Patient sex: M
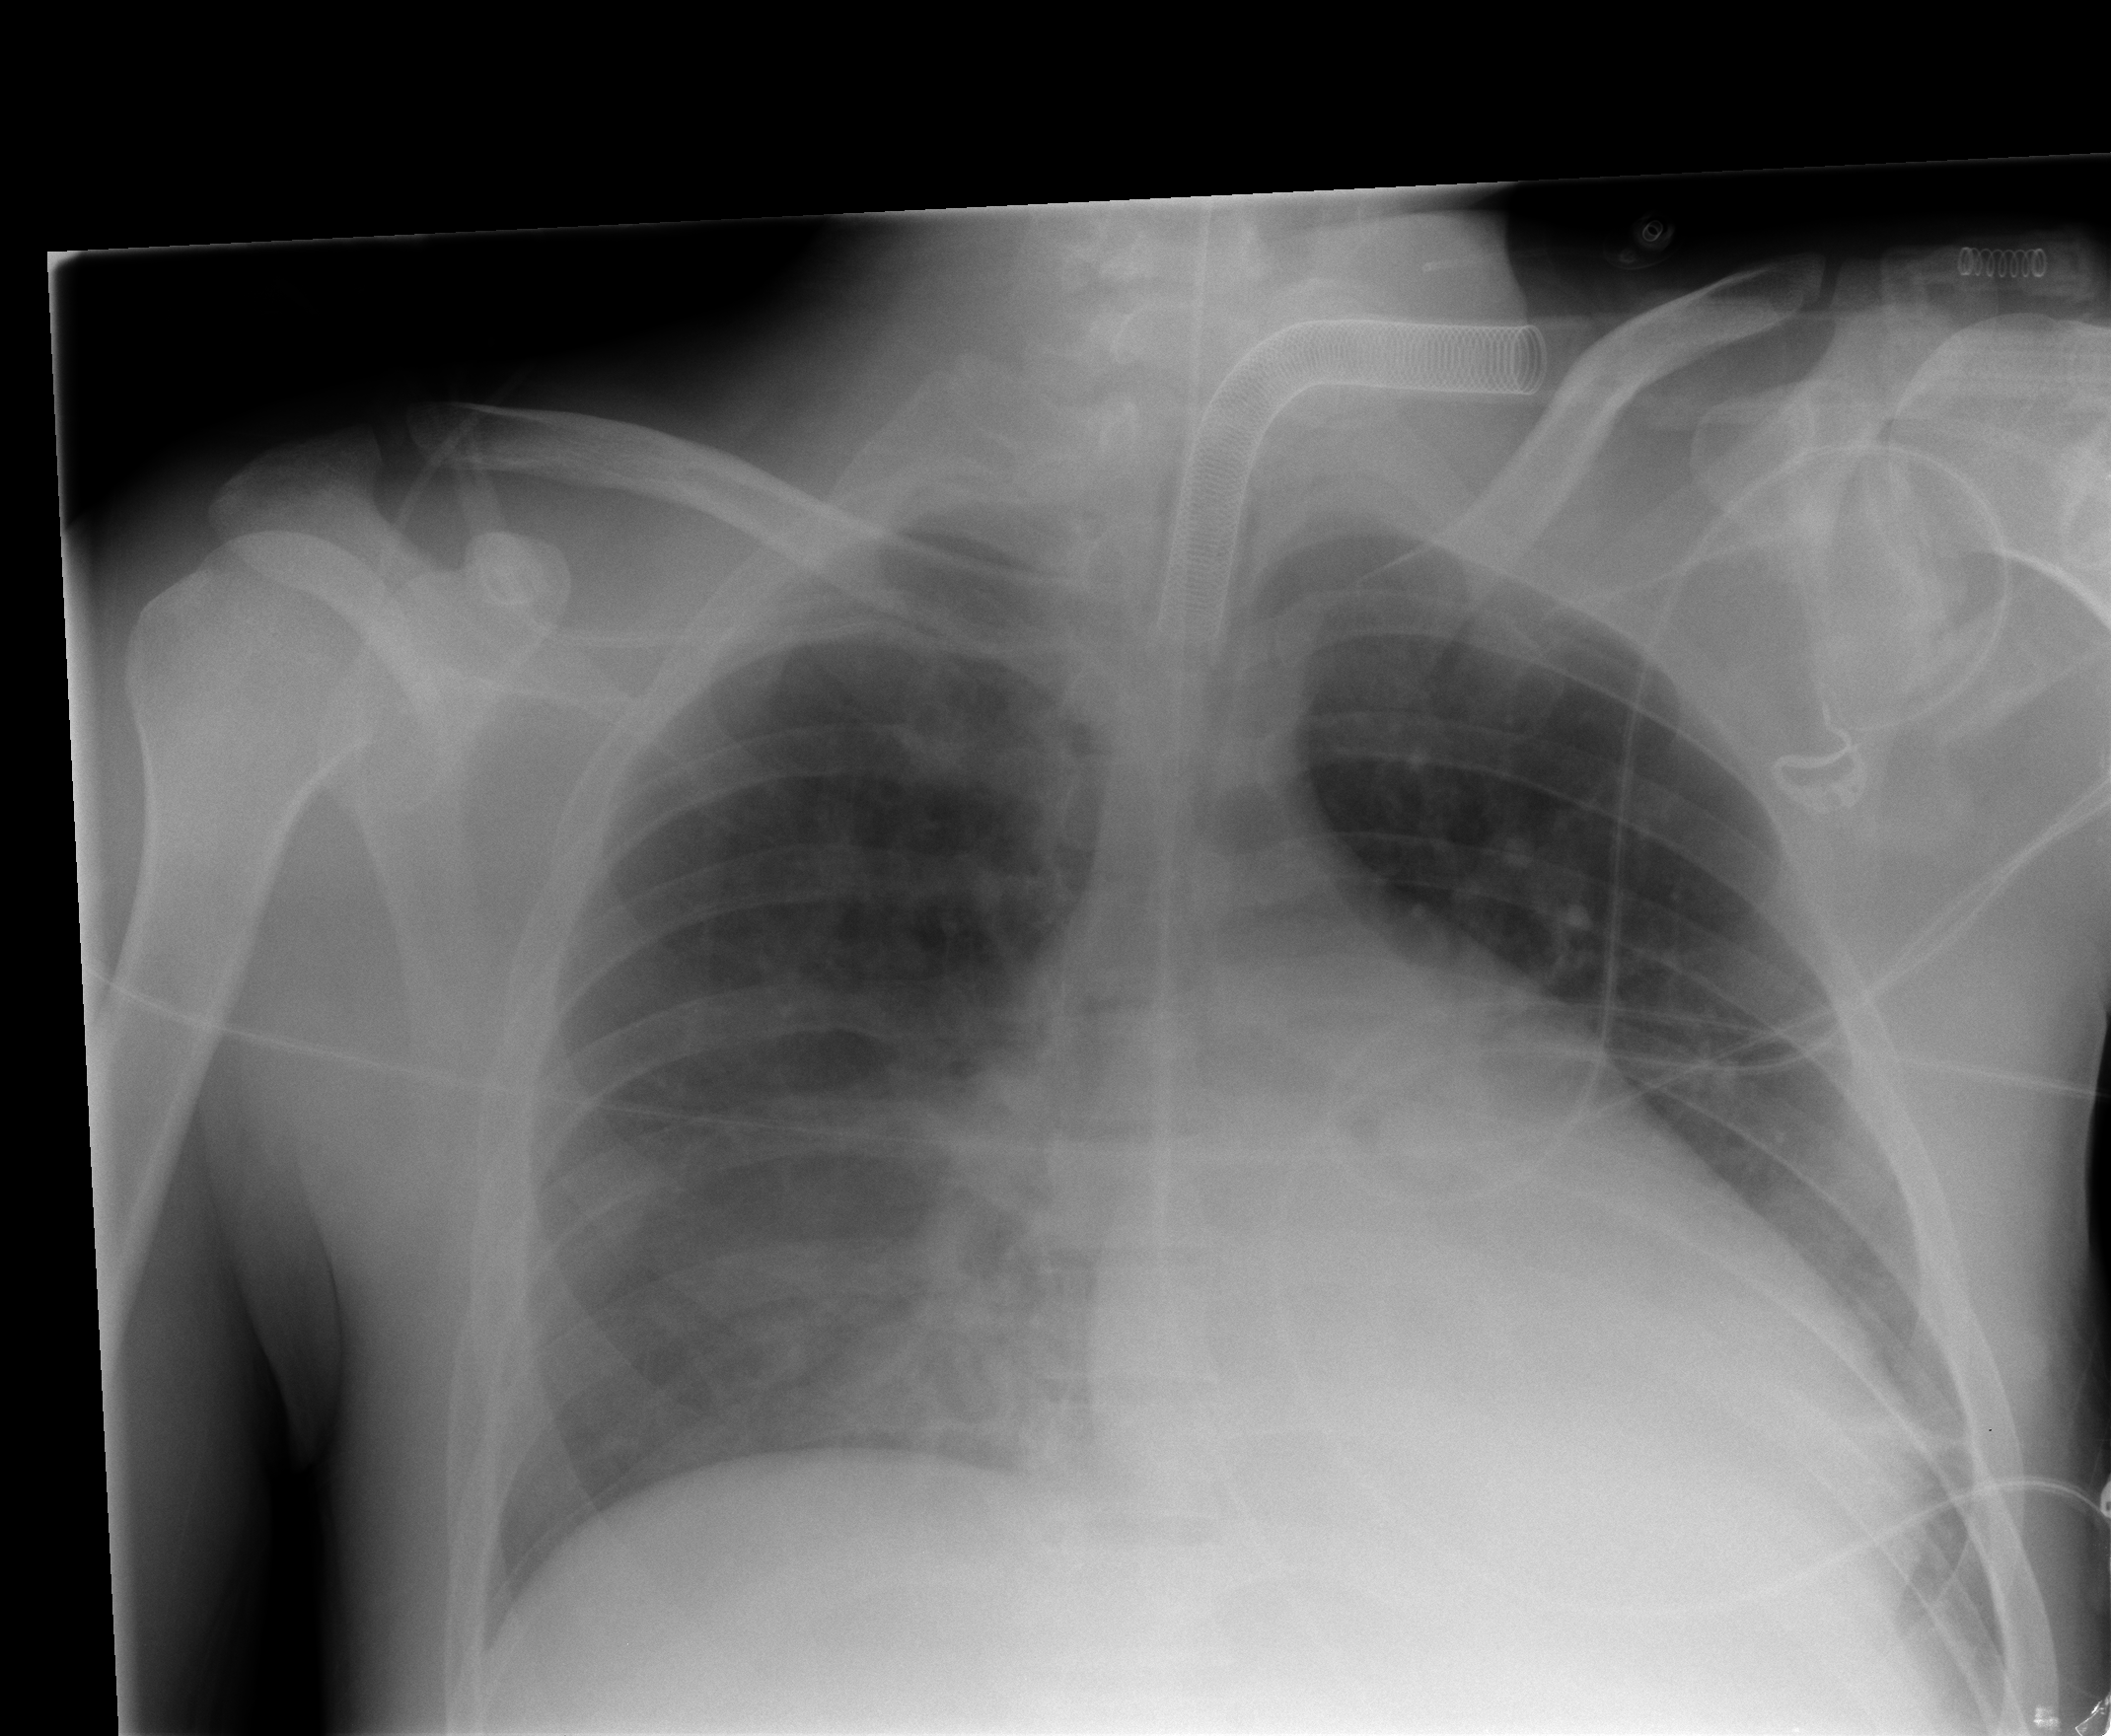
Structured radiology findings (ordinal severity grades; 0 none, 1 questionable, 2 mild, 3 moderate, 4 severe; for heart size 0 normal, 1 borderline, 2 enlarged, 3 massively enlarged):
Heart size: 2
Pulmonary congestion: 0
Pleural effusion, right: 2
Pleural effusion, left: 0
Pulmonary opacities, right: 0
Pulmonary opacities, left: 0
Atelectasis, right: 0
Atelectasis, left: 0